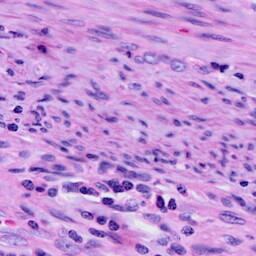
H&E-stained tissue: Cervix